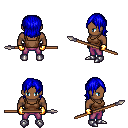
a pixel art fantasy rpg character, male body template, human, dark skin, brown pirate shirt, magenta pants, blue long bangs hairstyle, gold gloves, metal boots, spear, four views (front, back, left, right), 2x2 character sprite sheet, small pixel art, hard edges, no anti-aliasing